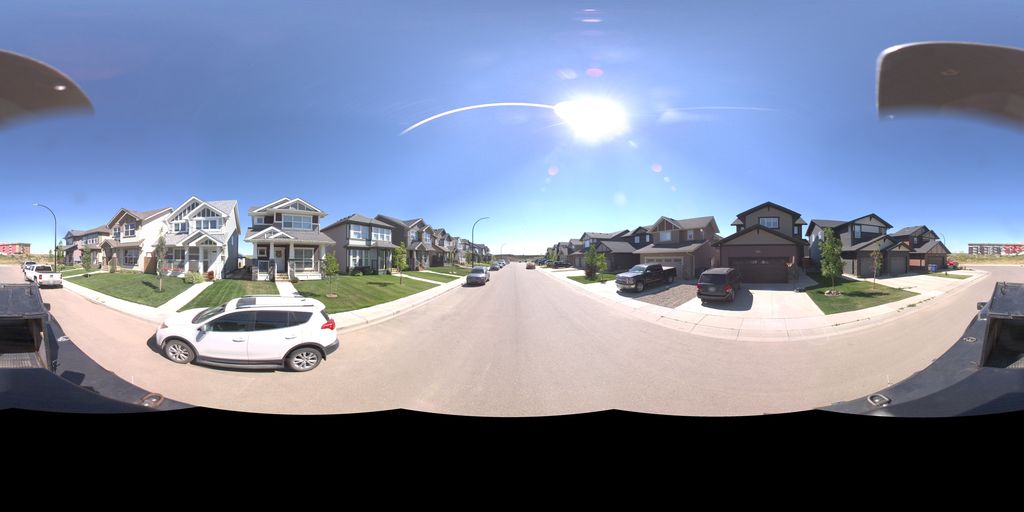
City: saskatoon